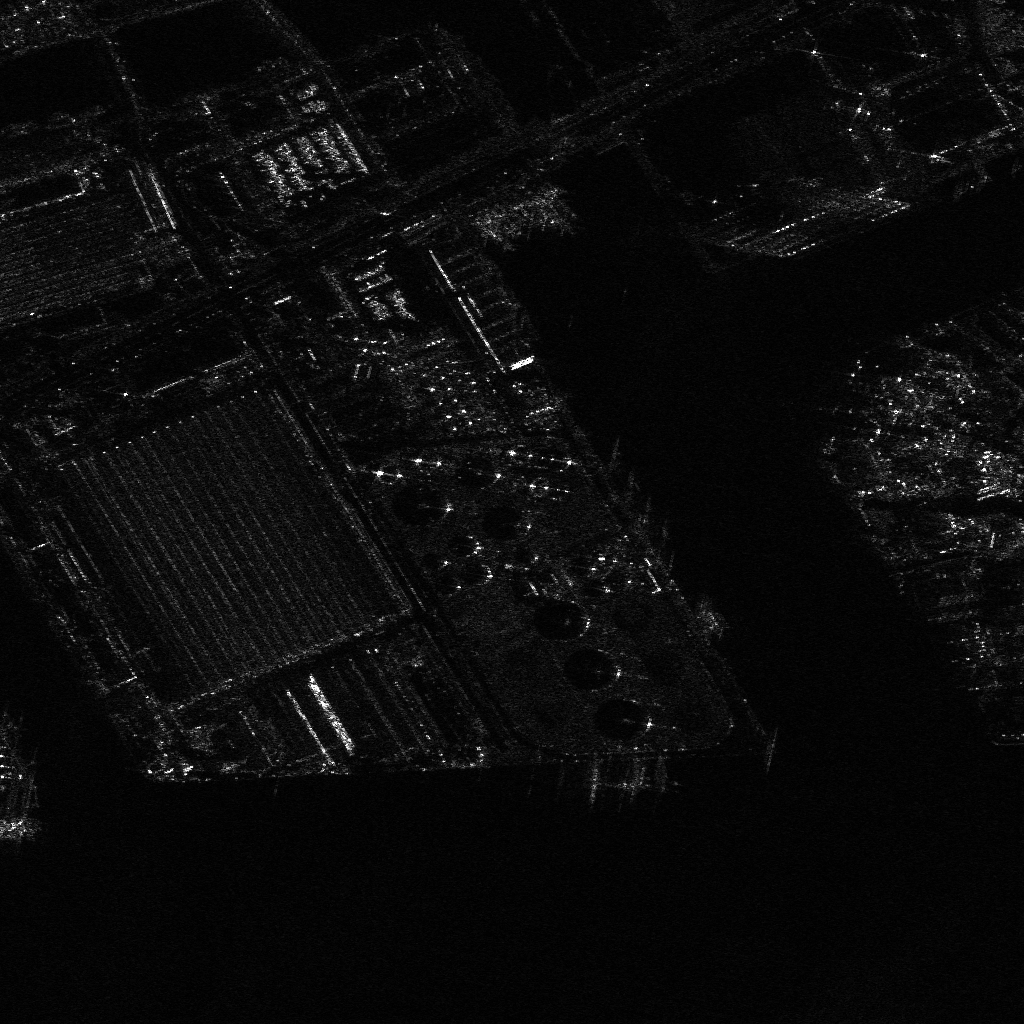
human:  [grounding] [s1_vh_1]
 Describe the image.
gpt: In the satellite image, there is  <ref>6 medium container </ref> <box>[[52, 19, 56, 20, 58], [51, 19, 55, 20, 58], [50, 20, 54, 21, 58], [49, 21, 53, 22, 58], [47, 21, 51, 22, 58], [46, 21, 50, 22, 58]]</box> located at top.